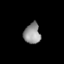
Tissue: lung
Cell type: Endothelial cells
Senescence score: 0.5878
Nuclear area (px): 334
Mean DAPI intensity: 147.617